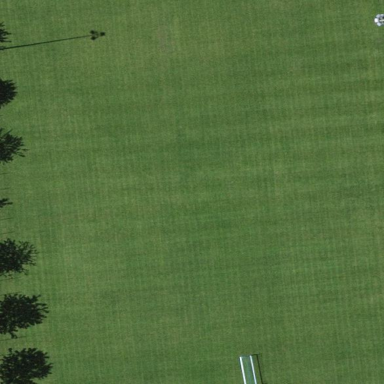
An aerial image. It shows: Grassy pitch for various sports activities.